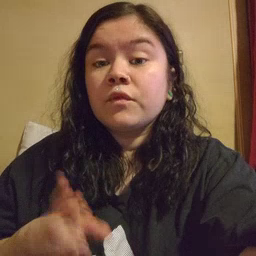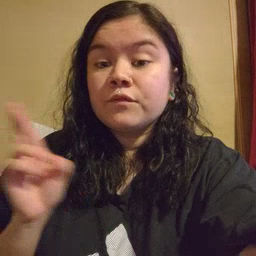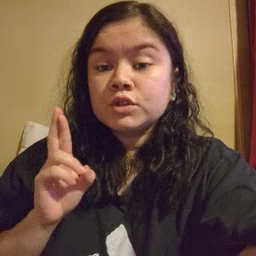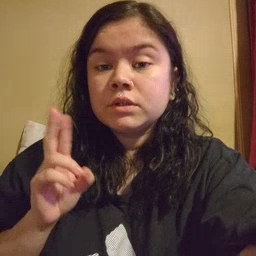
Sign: refrigerator